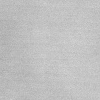
Atmospheric dust classification: dusty